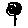
Label: tree